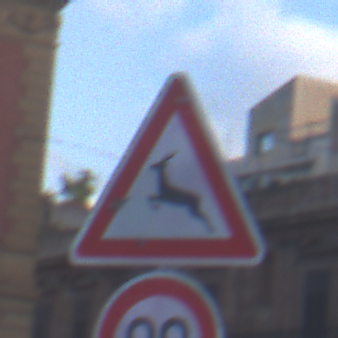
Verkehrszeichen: WildwechselRechts
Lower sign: Geschwindigkeit90
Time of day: SunriseSunset
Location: Outdoor (Urban)
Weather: PartlyCloudy
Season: NotSpecified
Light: Natural